Aerial crown-view tile of a tropical tree (Barro Colorado Island, Panama), acquired 20250915:
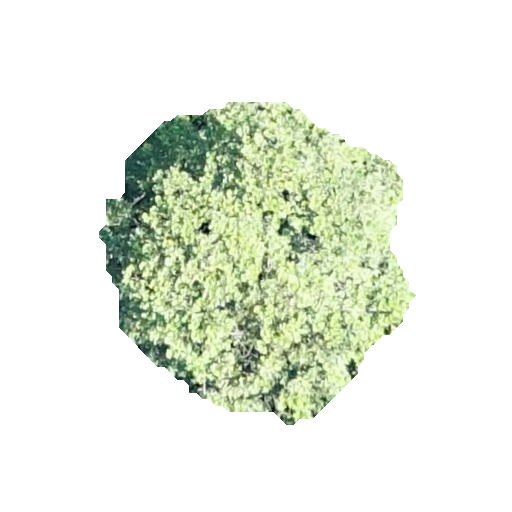
Species: Simarouba amara
GBIF accepted scientific name: Simarouba amara
Crown area: 104.739 m²